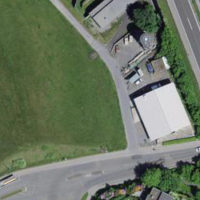
EUNIS habitat code: 57
Species observed at this site:
Convallaria majalis